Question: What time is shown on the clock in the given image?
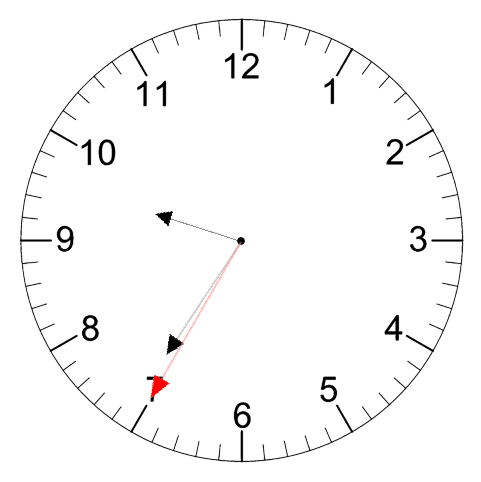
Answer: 09:35:35